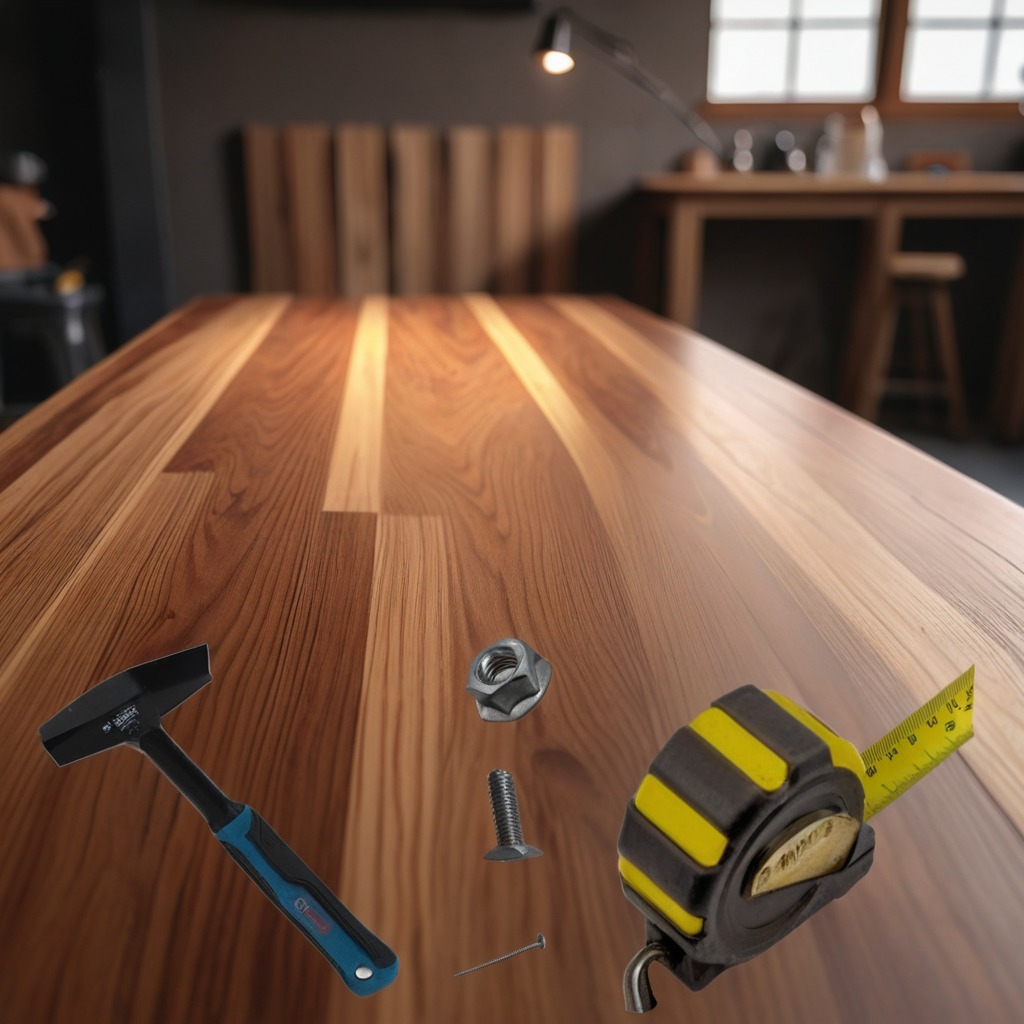
A measuring tape, a metal machine screw, an iron nail, a hammer, and a metal nut are lying on the wooden table.